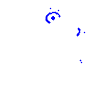
Particle: proton